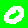
Digit: 0